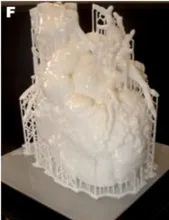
Is built around the model prior to 3D printing.
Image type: radiology (ct)